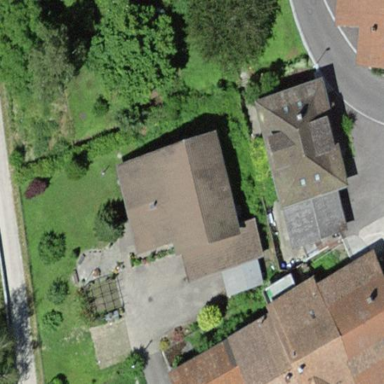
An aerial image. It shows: Building with tile roof.